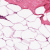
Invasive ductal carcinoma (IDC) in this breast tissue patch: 0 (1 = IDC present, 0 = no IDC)